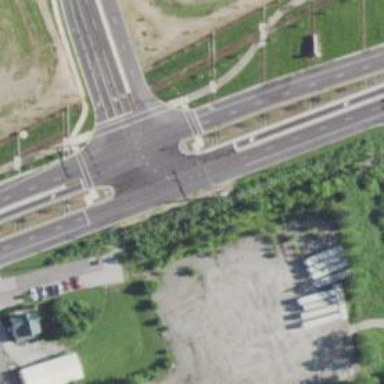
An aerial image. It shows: Secondary road.